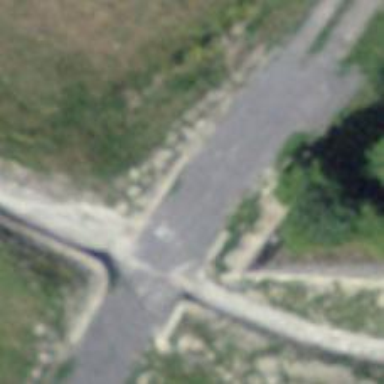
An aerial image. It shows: Footway bridge with unpaved surface.